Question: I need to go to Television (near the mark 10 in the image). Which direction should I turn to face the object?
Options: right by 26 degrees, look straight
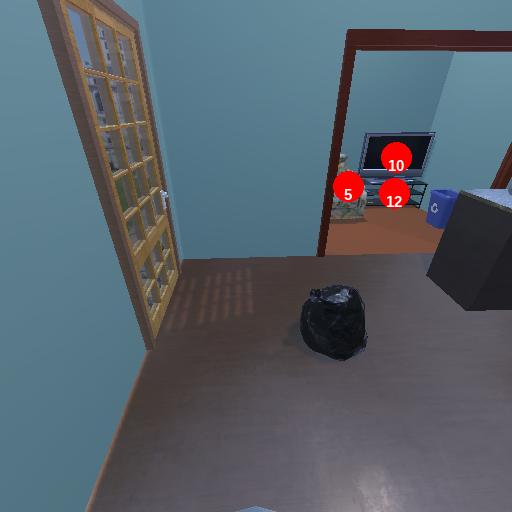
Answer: right by 26 degrees